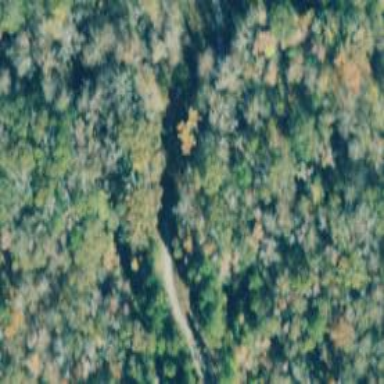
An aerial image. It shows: Culvert tunnel.